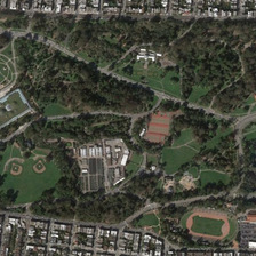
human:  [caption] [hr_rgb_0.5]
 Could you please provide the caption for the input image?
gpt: The park with the playground is surrounded by dense blocks.

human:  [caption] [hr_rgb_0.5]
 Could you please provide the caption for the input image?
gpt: the park which is separated by the complex road is between two neighborhoods .

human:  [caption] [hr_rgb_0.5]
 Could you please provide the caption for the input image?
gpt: here is a park together with a school sandwiched by two compactly arranged residential areas .

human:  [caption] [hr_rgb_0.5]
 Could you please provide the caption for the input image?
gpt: rows of denses houses surround this green park .

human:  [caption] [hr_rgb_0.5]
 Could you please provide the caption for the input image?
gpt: The park with playground is surrounded by dense blocks.